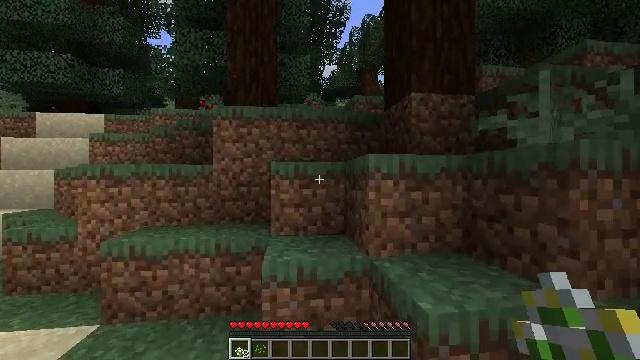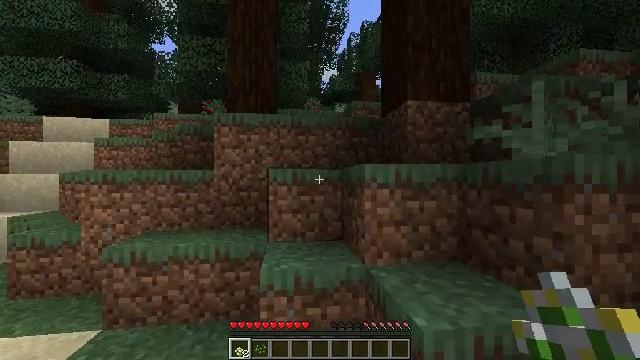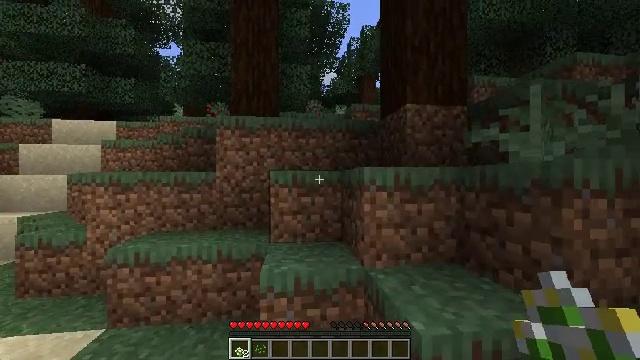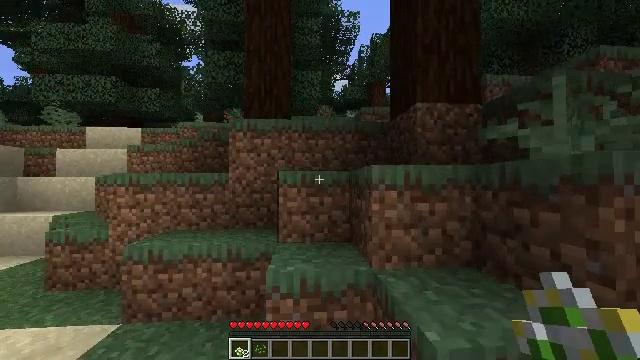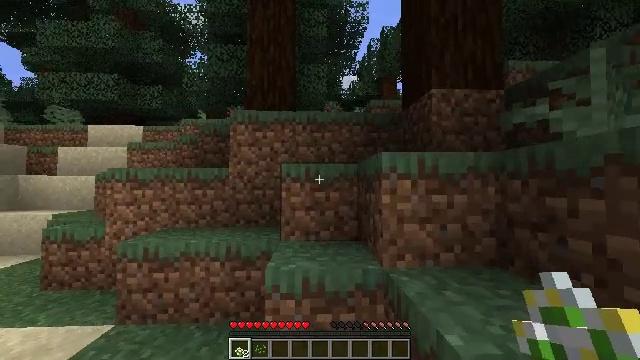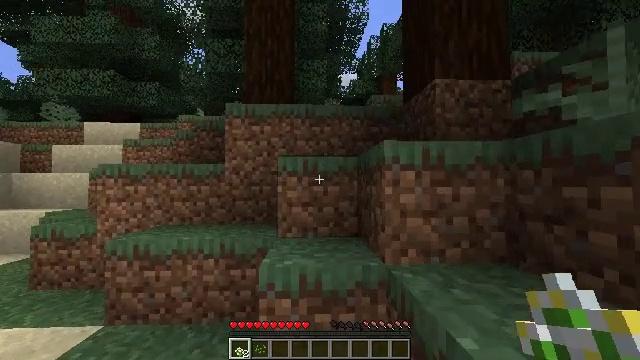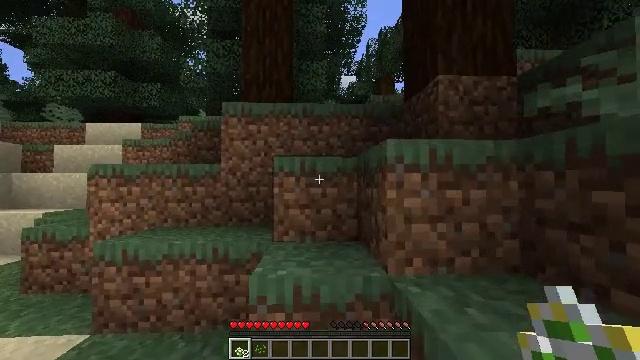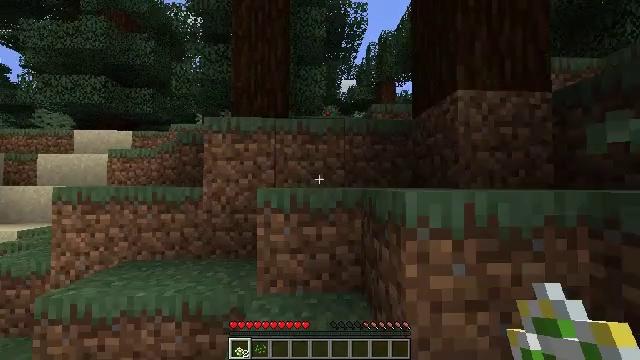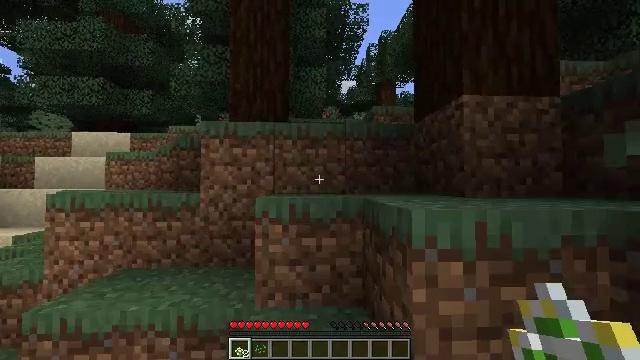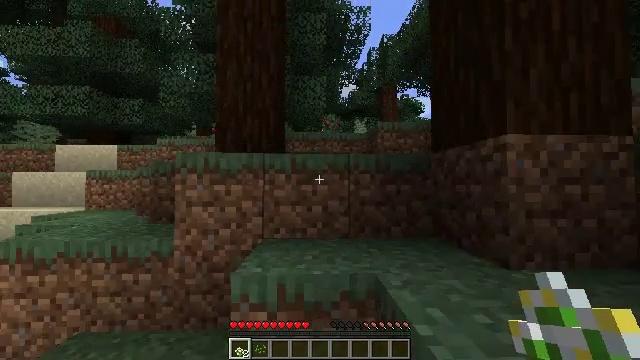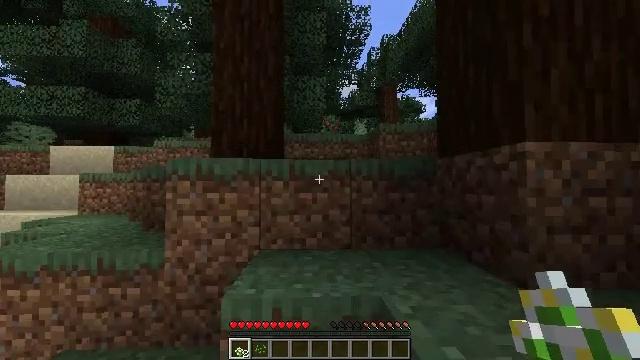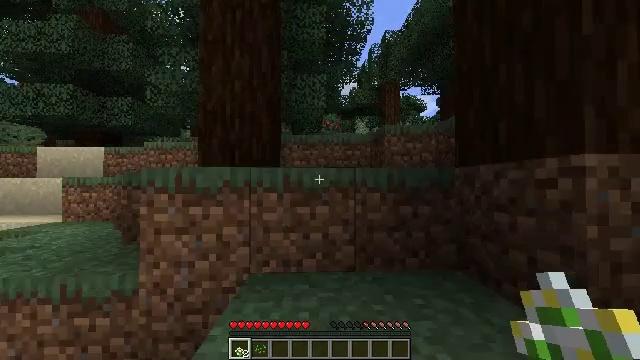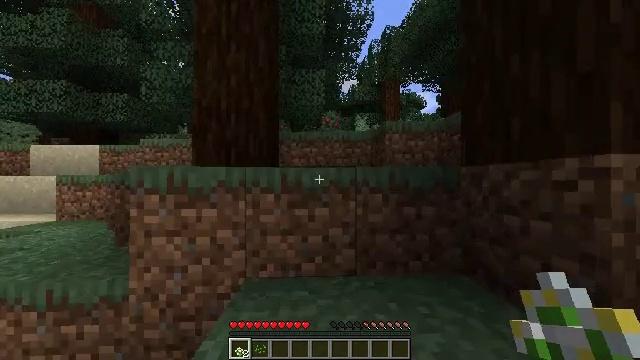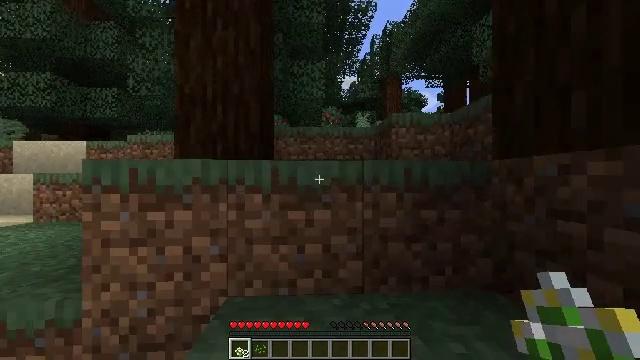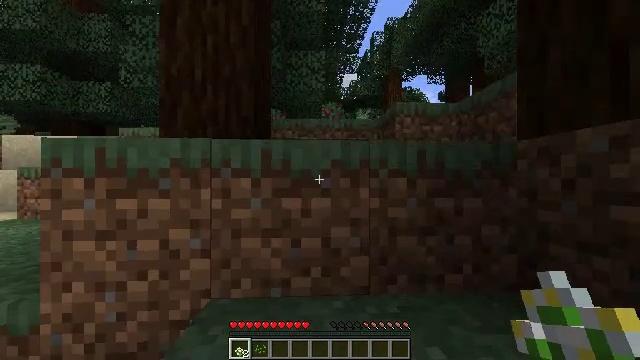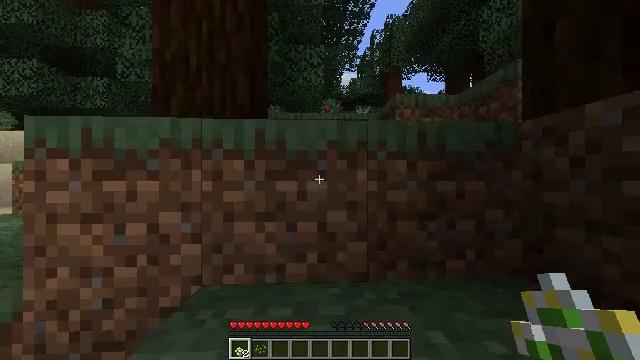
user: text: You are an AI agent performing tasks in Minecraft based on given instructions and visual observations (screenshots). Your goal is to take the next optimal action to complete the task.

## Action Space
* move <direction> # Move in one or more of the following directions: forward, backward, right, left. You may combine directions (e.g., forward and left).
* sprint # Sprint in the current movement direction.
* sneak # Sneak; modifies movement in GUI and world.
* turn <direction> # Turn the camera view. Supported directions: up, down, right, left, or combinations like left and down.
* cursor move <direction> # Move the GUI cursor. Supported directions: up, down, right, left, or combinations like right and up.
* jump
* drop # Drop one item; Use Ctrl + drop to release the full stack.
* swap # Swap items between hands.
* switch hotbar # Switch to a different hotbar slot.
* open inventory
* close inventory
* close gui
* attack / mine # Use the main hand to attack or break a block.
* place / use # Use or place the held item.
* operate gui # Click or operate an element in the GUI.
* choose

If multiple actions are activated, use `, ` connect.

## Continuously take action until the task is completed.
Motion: motion action
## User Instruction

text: Kill the cod.
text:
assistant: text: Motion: move forward, sprint, jump
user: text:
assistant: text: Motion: move forward, sprint, jump
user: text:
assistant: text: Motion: move forward, sprint, turn left, jump
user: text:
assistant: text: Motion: move forward, sprint, turn left, jump
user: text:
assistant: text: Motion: move forward, sprint, jump
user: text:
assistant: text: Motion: move forward, sprint, jump
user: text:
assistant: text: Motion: move forward, sprint, jump
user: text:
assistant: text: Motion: move forward, sprint, jump
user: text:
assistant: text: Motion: move forward, sprint, jump
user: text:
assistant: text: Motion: move forward, sprint, jump
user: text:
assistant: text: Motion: move forward, sprint, jump
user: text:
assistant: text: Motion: move forward, sprint, jump
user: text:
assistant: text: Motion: move forward, sprint, jump
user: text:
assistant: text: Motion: move forward, sprint, jump
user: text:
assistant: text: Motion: move forward, sprint, jump
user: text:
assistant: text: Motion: move forward, sprint, jump
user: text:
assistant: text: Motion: move forward, sprint, jump
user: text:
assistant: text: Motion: move forward, sprint, jump
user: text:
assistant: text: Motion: move forward, sprint, jump
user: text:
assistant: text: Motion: move forward, sprint, turn right, jump
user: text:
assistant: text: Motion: move forward, sprint, jump
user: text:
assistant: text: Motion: move forward, sprint, turn right, jump
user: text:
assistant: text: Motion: move forward, sprint, turn right, jump
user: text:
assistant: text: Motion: move forward, sprint, turn right and up, jump
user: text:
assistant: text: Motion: move forward, sprint, turn right and up, jump
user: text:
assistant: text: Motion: move forward, sprint, turn right, jump
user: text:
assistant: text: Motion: move forward, sprint, jump
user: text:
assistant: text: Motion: move forward, sprint, jump
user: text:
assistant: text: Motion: move forward, sprint, jump
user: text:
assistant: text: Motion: move forward, sprint, jump